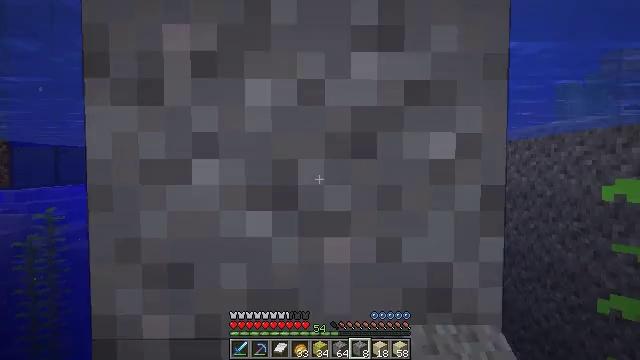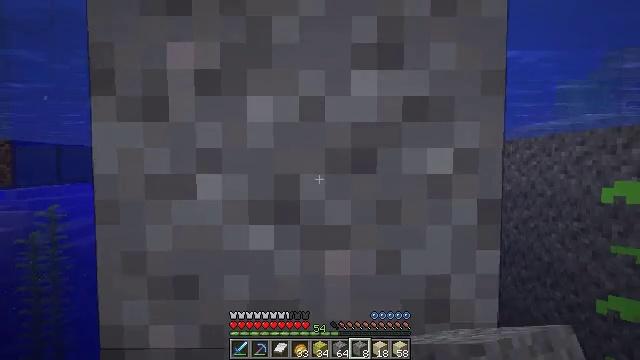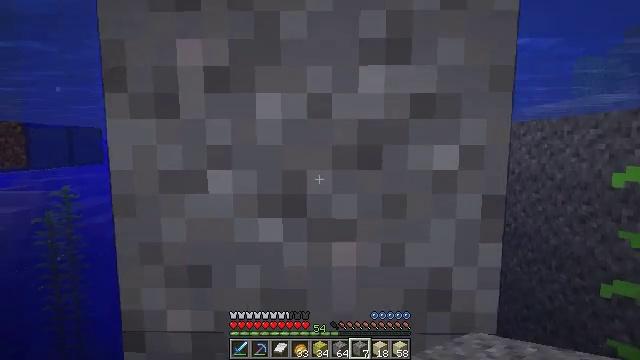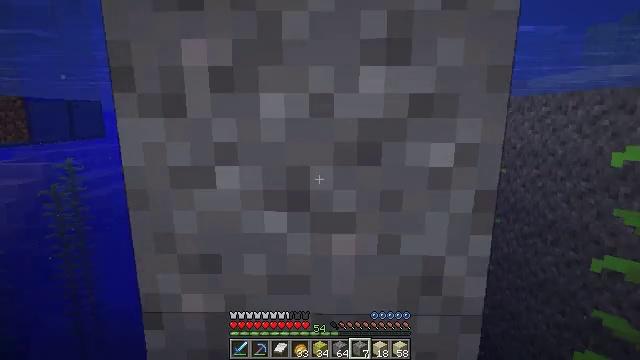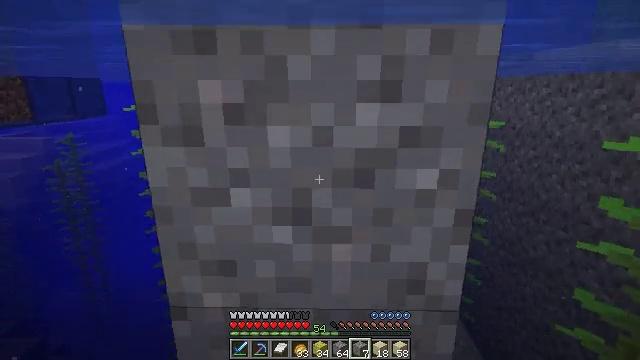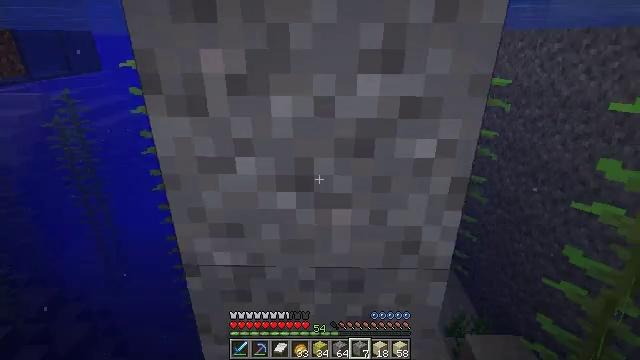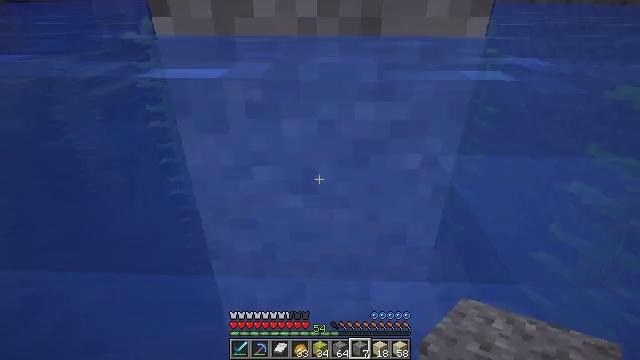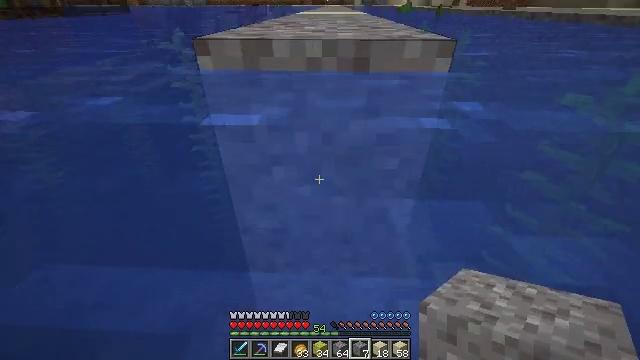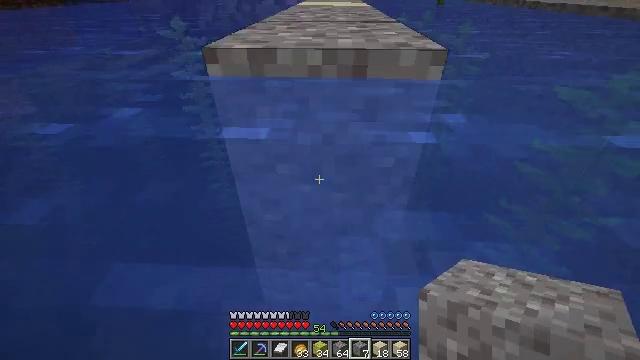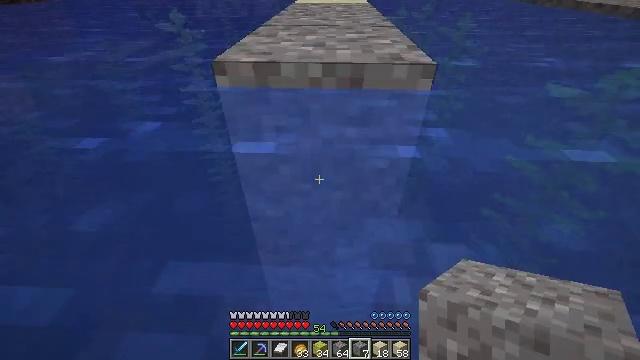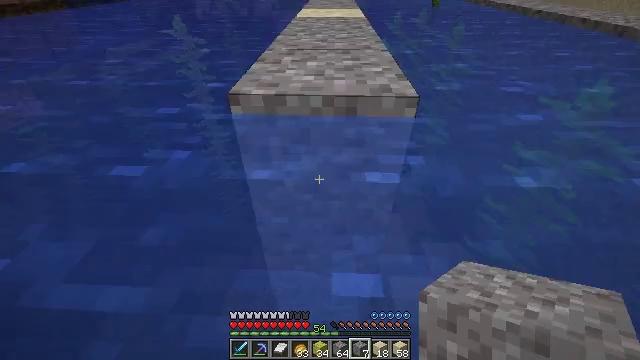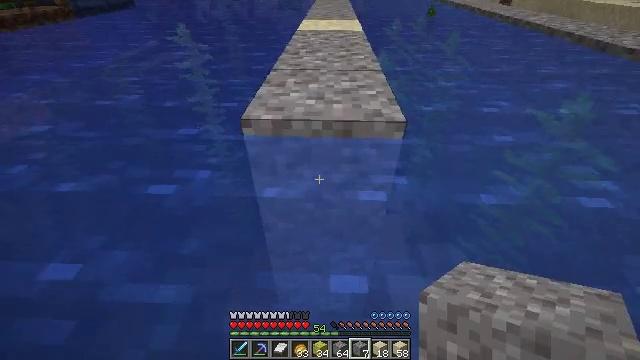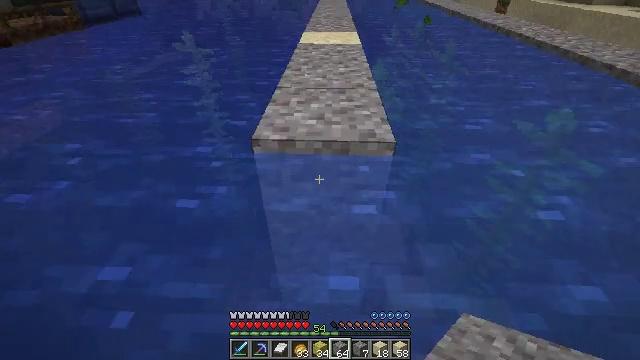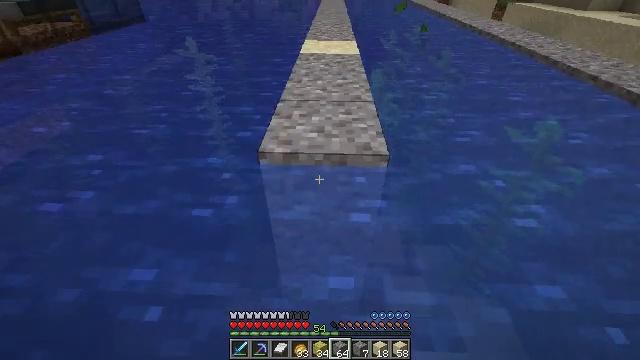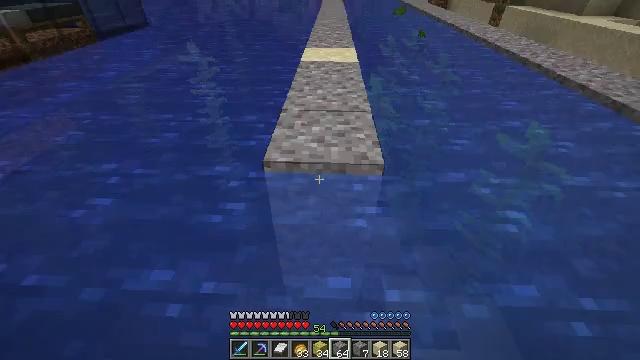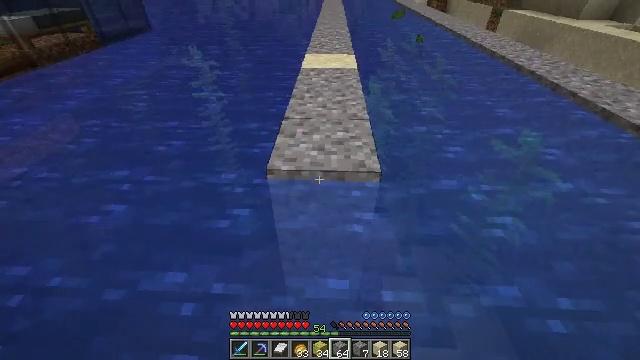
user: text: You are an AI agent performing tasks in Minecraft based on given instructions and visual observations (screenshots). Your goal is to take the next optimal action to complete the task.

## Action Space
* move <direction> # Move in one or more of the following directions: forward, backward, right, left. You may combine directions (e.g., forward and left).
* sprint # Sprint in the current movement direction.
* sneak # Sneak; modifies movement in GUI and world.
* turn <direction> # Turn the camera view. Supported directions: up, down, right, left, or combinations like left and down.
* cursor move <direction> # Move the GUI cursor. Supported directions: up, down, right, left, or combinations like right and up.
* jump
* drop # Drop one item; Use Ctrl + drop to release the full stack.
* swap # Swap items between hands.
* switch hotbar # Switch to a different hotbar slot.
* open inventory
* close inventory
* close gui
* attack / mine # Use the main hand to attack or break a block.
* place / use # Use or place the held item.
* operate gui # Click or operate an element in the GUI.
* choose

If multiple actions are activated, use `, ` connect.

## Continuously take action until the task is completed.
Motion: motion action
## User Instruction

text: Harvest seagrass from the waterbed.
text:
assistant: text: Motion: move back, use / place, jump
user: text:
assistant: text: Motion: move back, turn left and down, jump
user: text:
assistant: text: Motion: move back, turn down, jump
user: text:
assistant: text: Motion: move back, turn down, jump
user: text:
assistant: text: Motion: move back, turn down, jump
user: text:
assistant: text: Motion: move back, turn down, jump
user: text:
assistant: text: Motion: move back, turn down, jump
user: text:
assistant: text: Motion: move back, turn down, jump
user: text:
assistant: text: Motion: move back, turn down, jump
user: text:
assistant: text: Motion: move back, jump
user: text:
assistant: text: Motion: move back, jump
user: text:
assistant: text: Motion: move back, jump
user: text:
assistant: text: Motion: move back, jump
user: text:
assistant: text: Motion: move back, jump
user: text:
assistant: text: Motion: jump
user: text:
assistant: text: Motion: jump
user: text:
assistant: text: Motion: turn down, jump
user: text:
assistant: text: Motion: turn down, jump
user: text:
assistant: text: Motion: turn down, jump
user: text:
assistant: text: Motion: turn down, jump
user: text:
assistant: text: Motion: turn down, jump
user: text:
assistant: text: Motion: jump
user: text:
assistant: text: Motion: jump
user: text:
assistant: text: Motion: move back, jump
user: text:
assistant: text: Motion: move back, jump
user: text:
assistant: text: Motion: move back, jump
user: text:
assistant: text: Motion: move back, jump
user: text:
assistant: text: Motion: move back, jump
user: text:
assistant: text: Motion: move back, jump
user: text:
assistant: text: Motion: move back, jump